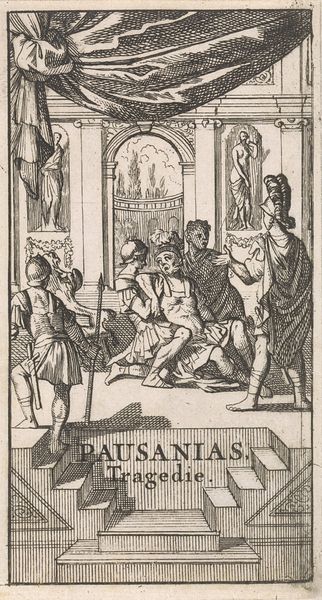
Titel: Titelpagina voor "Pausanias", in: P. Quinault, Le theatre, deel II
Künstler: Caspar Luyken
Standort: Amsterdam
Institution: Rijksmuseum
Schlagwörter: escalier, chambre, antique, roi, sculpture, soldats, statue, jambes, soldat, estampe, marche, marches, jambe, sculptures, arreter, arret, tragedie, qntiquite